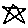
Label: star